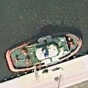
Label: civil